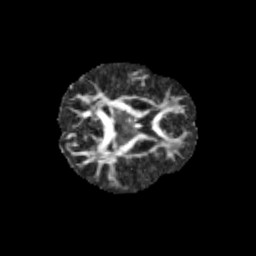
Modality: FA
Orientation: axial
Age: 13
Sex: female
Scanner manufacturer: siemens
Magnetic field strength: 3 T
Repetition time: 3.8 s
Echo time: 0.07 s